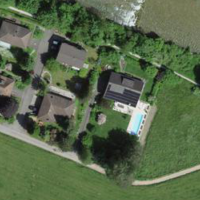
EUNIS habitat code: 55
Species observed at this site:
Allium ursinum
Lamium galeobdolon